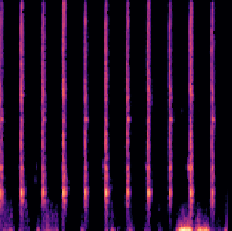
Sound class: Clock tick